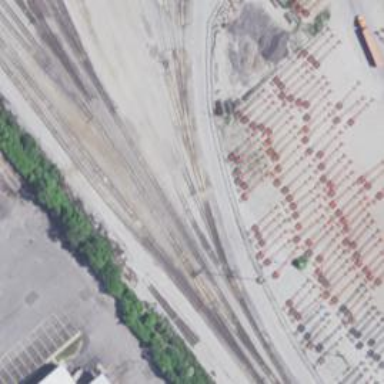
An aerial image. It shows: Railway siding with rails.